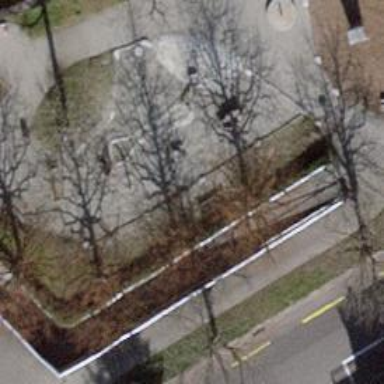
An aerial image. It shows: Bench.